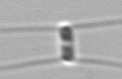
Label: Chaetoceros_similis